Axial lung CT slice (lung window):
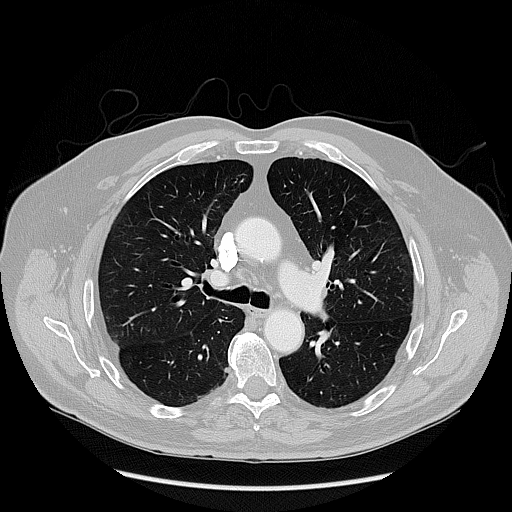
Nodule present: yes
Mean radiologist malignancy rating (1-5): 2